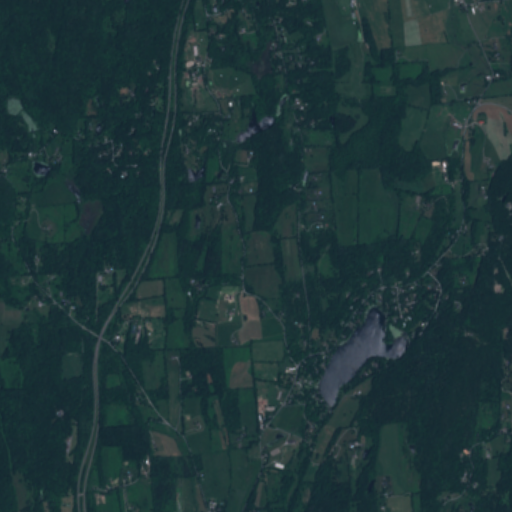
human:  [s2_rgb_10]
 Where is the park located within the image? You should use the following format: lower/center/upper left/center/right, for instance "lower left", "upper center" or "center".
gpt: The park is located in the lower center of the image.
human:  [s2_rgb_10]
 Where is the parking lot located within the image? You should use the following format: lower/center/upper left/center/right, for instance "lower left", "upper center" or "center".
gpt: There is no parking lot in the image.